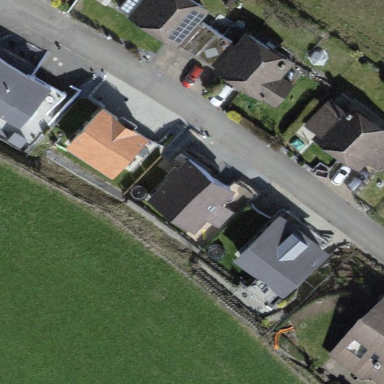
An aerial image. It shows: Simple and straightforward house.